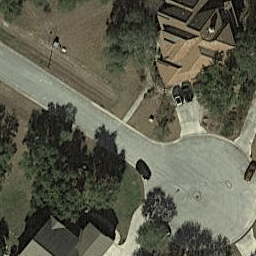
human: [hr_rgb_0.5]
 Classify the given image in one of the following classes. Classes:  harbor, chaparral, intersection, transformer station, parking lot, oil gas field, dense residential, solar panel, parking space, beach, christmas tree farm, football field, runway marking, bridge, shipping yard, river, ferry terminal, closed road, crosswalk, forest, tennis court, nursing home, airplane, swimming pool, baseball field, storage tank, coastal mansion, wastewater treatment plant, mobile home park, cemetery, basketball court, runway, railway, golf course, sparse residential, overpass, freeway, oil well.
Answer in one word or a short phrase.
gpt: closed road